Question: I am making a react app using routers and I'm getting the following error:
> React TypeError: .PropTypes is
undefined
How can I avoid it?
Here the code for the 2 routers, post and profile:
'''
import React,{Component} from 'react';
class Posts extends Component{
render(){
return <div> Posts </div>
}
}
export default Posts;
'''
'''
import React,{Component} from 'react';
class Profile extends Component{
render(){
return <div> Profile </div>
}
}
export default Profile;
'''
'''
import React,{Component} from 'react';
import ReactDOM from 'react-dom';
import {BrowserRouter, Route} from 'react-router-dom';
import PropTypes from 'prop-types';
//COMPONENTS
import Posts from './Components/posts';
import Profile from './Components/profile';
class App extends Component{
render(){
return <div> home </div>
}
}
ReactDOM.render(
<BrowserRouter>
<div>
<Route path="/posts" component={Posts}> </Route>
<Route path="/profile" component={Profile}> </Route>
</div>
</BrowserRouter>
,document.querySelector('#root'))
'''
Here is a screenshot of the error:

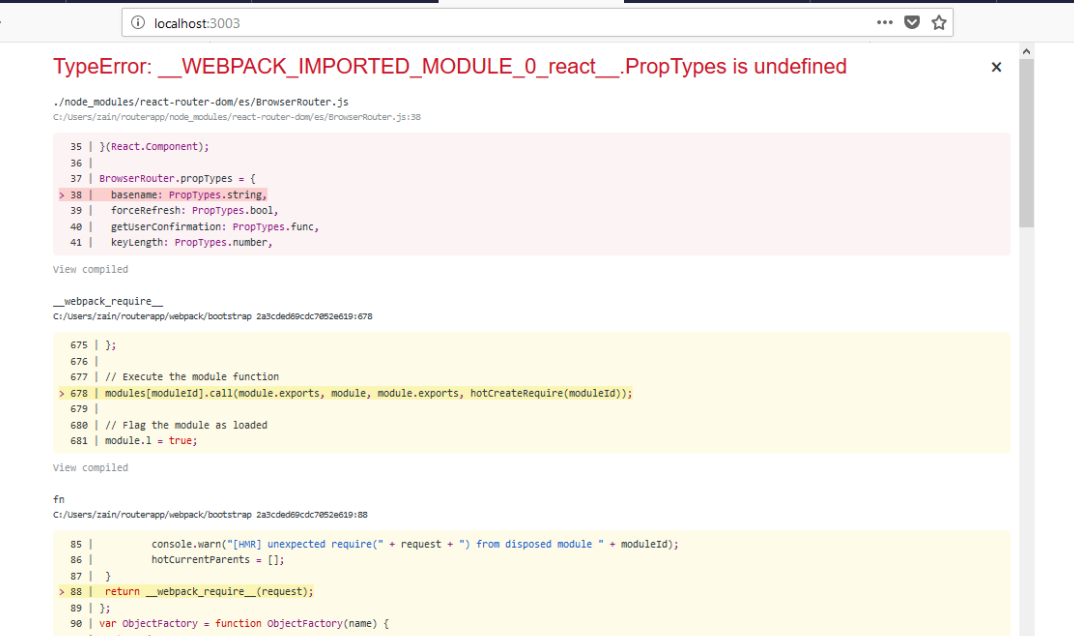
Answer: What version of React are you using?
I got this error when upgrading to React 16, and changing my react lines in package.json to:
'''
"react-dom": "^15.1.1",
"react": "^15.1.1",
'''
and then running 'npm install' and 'npm start' fixed it for me.